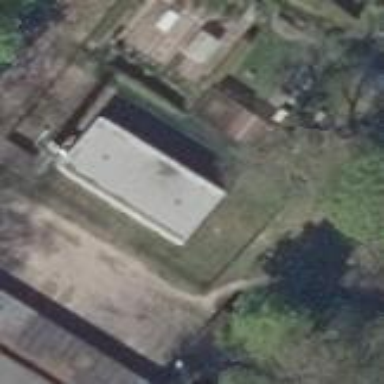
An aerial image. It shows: Flat-roofed service building.